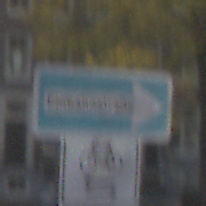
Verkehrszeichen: EinbahnstrasseRechtsweisend
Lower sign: RichtungsangabeDurchPfeile9
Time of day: SunriseSunset
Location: Outdoor (Urban)
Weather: PartlyCloudy
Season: Autumn
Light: Natural